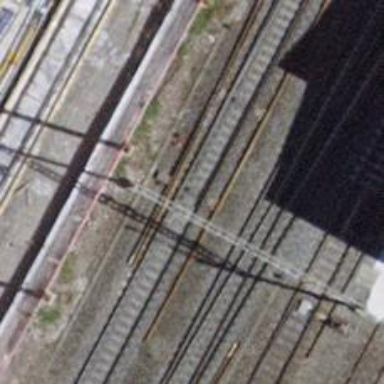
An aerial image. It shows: Railway switch.